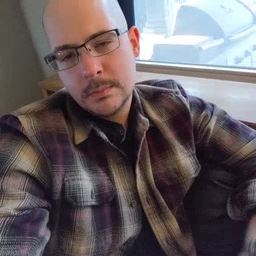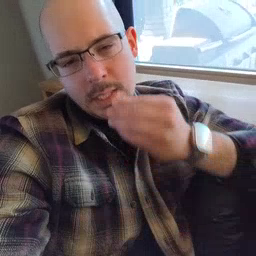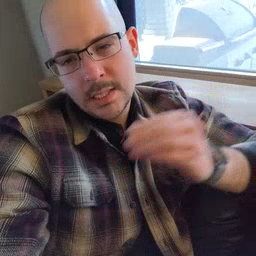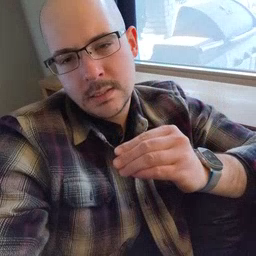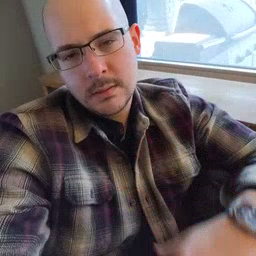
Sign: kiss